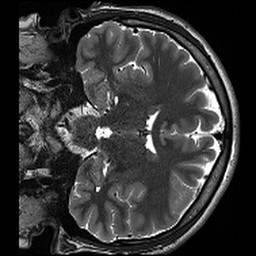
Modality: T2w
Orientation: coronal
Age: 20
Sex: male
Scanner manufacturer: siemens
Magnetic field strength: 3 T
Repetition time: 13.15 s
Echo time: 0.082 s